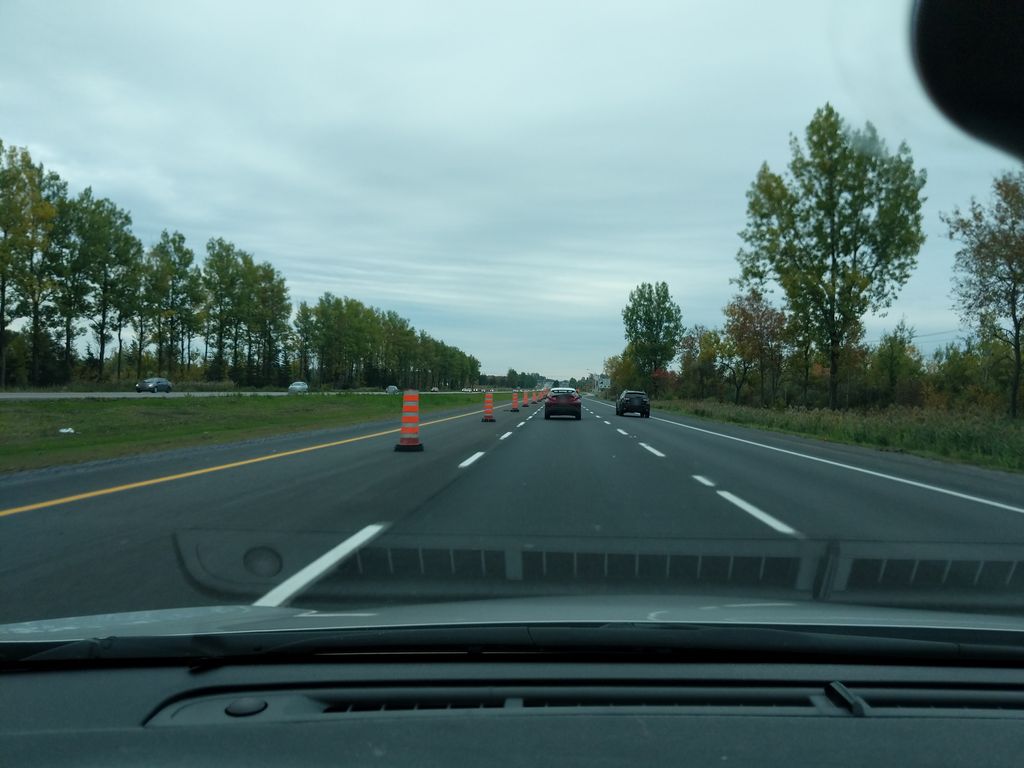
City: quebec_city